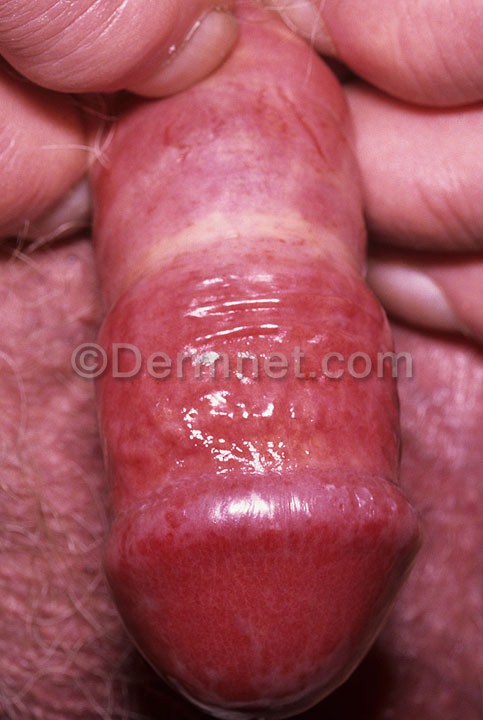
Disease: Tinea Ringworm Candidiasis and other Fungal Infections